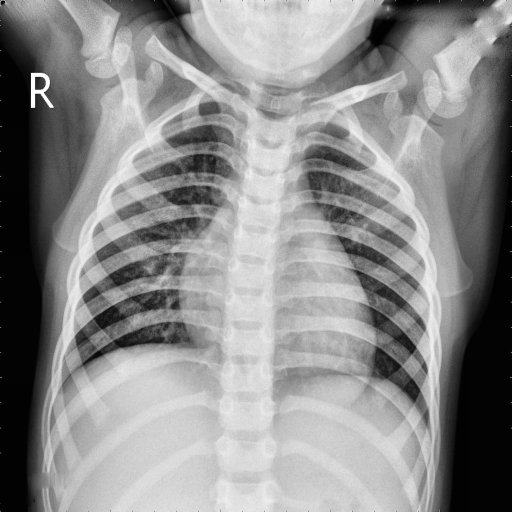
Finding: NORMAL